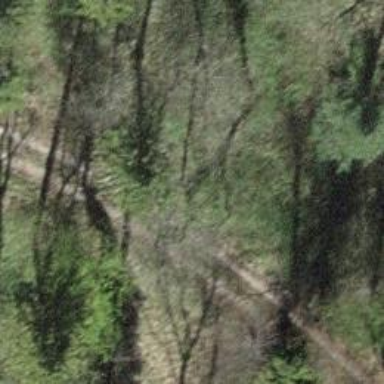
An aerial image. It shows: Gravel track road.